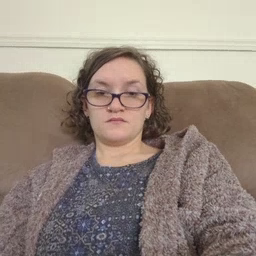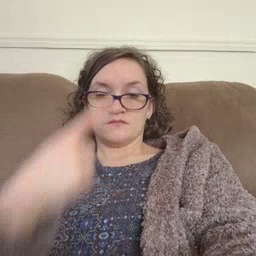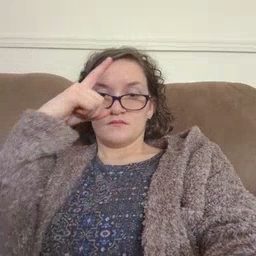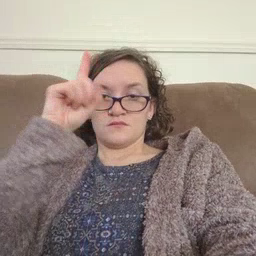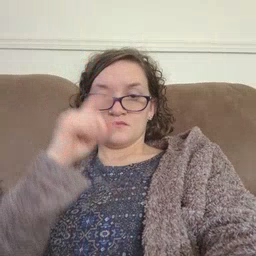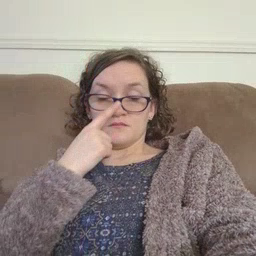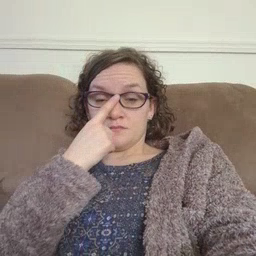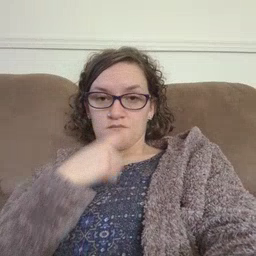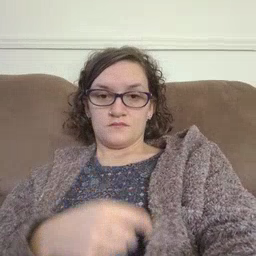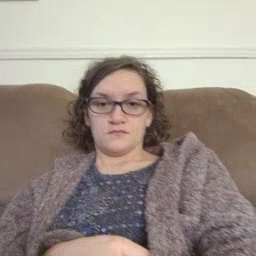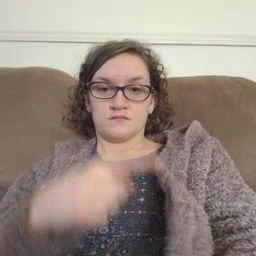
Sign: for